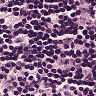
Metastatic tissue present: no